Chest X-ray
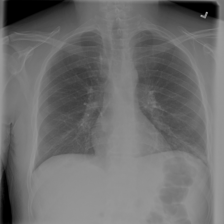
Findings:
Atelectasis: negative
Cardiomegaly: negative
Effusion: negative
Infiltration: positive
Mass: negative
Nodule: negative
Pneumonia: positive
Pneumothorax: negative
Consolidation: negative
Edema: negative
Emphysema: negative
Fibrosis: negative
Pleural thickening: negative
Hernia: negative